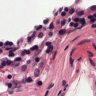
Metastatic tissue present: no